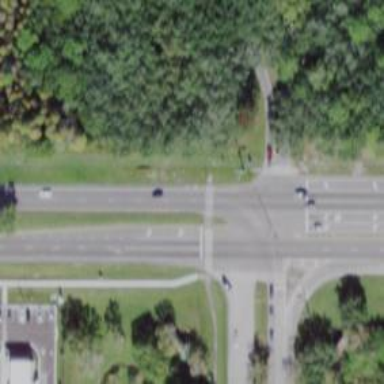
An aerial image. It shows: Zebra crossing on the road.